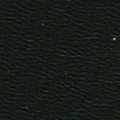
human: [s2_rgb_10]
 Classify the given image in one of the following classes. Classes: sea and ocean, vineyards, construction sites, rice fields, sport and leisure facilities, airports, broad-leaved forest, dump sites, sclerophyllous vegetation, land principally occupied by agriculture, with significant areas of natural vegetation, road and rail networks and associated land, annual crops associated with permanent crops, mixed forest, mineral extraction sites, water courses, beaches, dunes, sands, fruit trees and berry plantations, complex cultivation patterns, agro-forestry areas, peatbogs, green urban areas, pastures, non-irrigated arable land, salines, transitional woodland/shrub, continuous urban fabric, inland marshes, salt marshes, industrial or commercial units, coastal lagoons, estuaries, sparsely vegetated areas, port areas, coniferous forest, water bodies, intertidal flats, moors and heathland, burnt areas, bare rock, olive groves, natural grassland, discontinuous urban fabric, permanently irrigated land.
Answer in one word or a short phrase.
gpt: sea and ocean